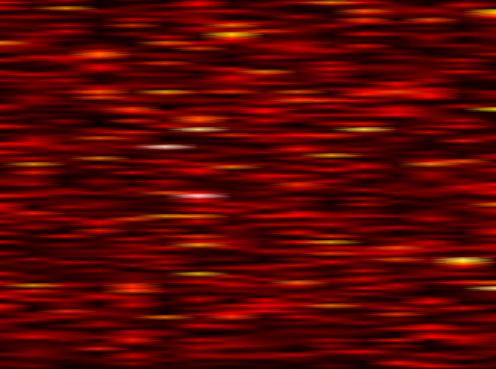
Label: OFDM